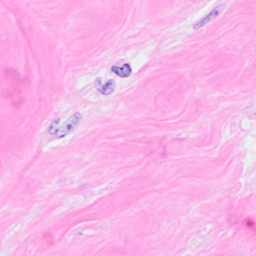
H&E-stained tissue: Breast